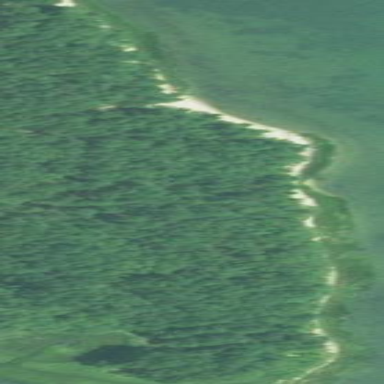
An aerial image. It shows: Sandy beach.